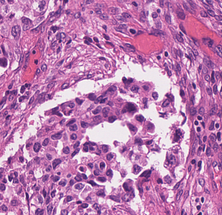
Tumor epithelial tissue: yes
Tumor-associated stroma tissue: yes
Normal tissue: no